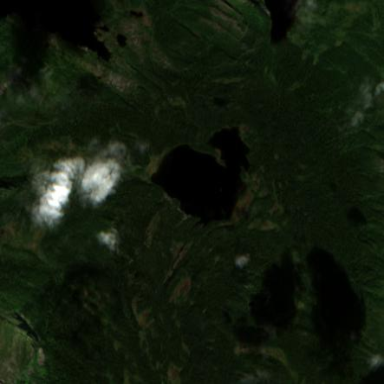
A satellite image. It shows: Serene lake.